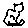
Label: cat